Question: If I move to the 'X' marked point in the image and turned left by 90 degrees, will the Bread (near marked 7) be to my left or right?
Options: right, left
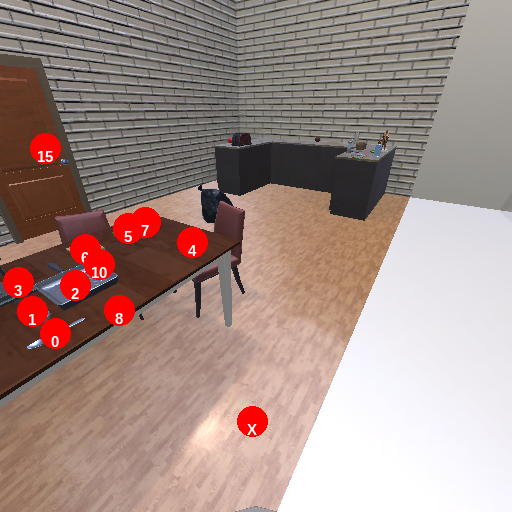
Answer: right